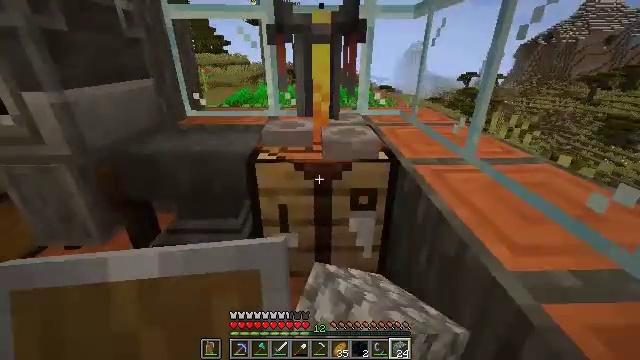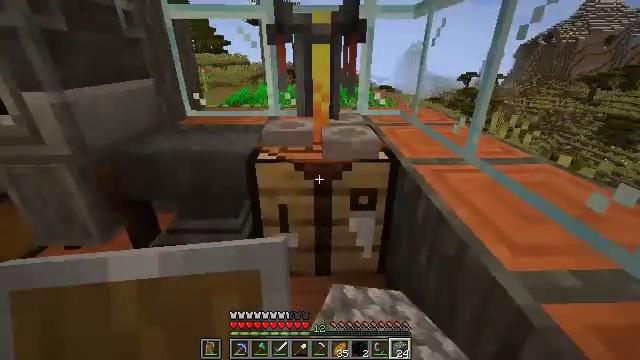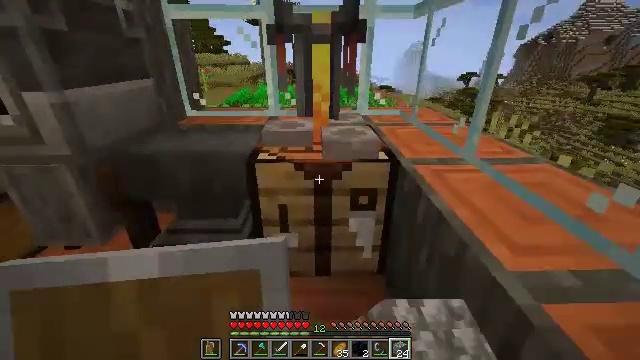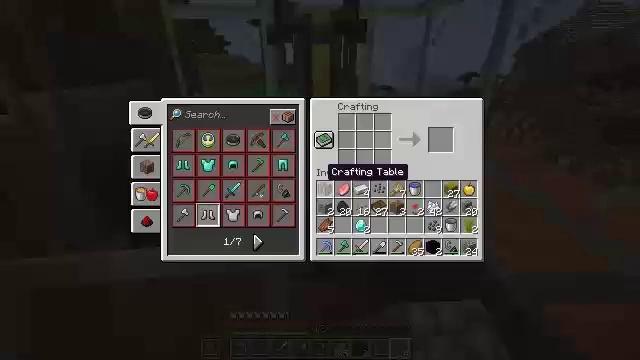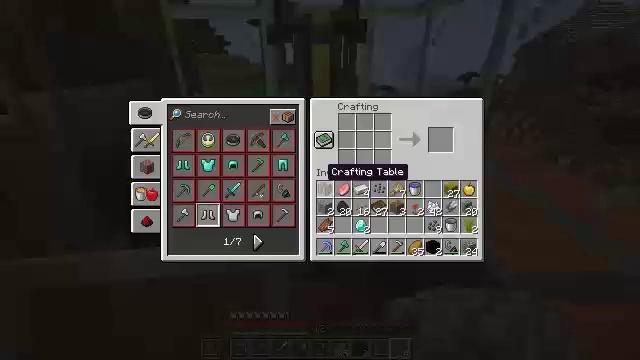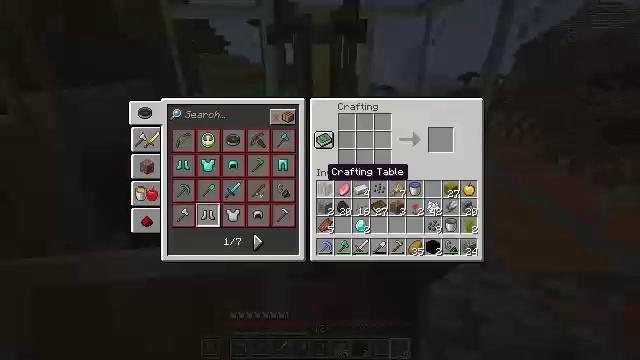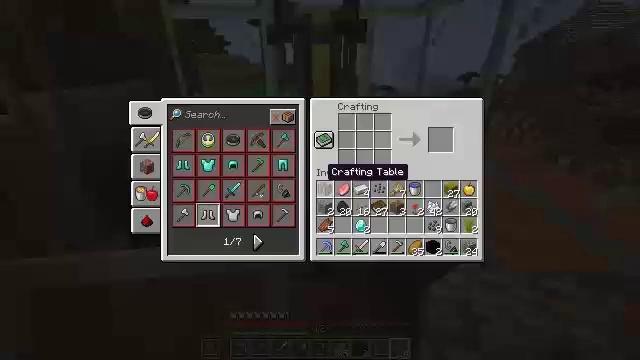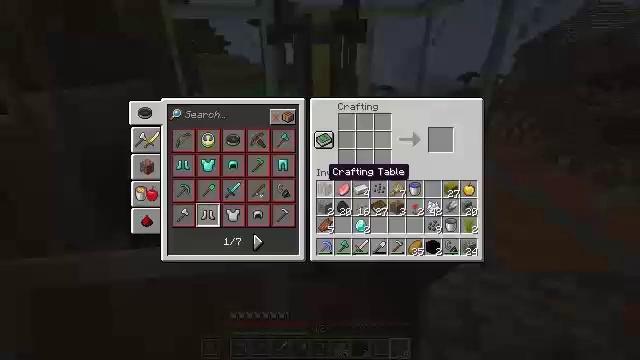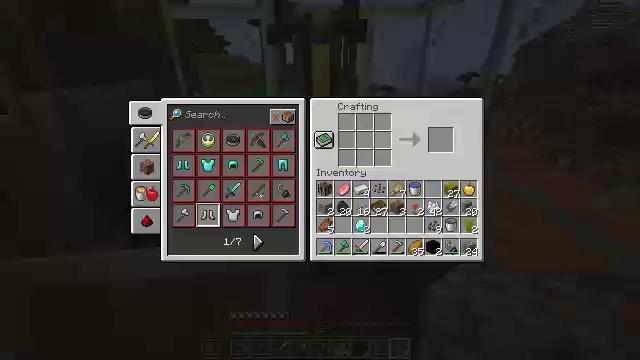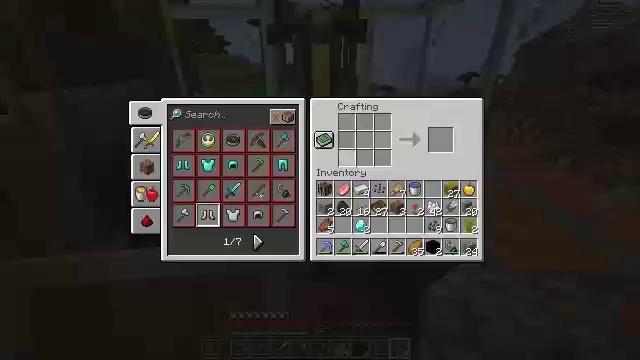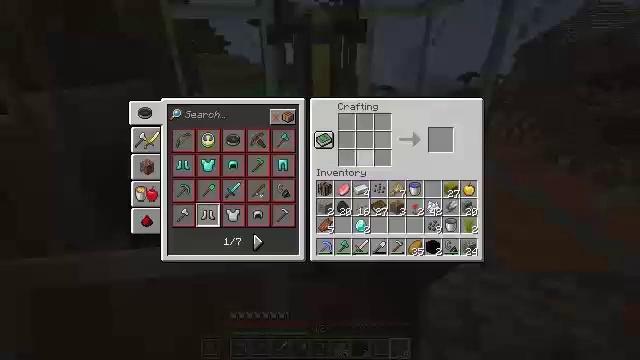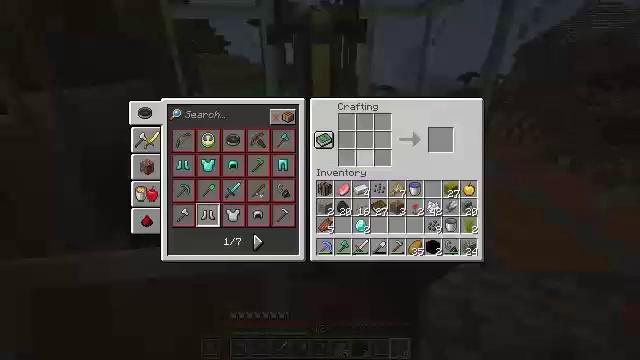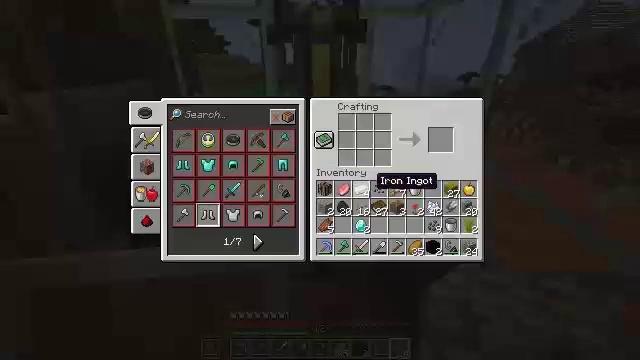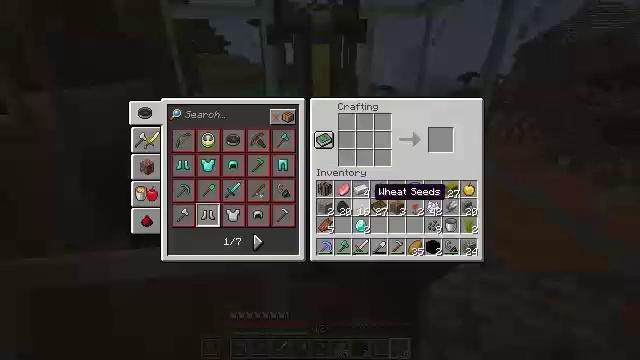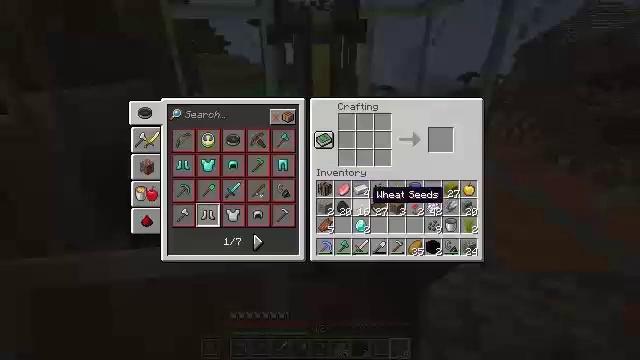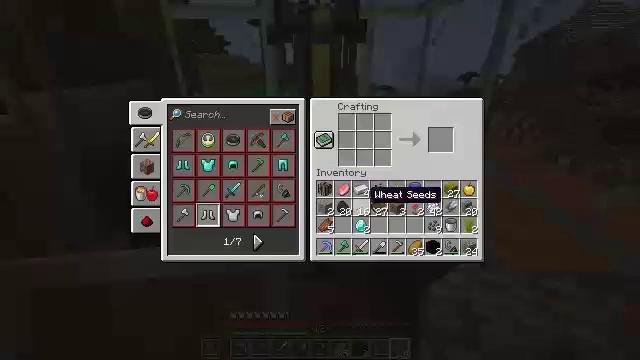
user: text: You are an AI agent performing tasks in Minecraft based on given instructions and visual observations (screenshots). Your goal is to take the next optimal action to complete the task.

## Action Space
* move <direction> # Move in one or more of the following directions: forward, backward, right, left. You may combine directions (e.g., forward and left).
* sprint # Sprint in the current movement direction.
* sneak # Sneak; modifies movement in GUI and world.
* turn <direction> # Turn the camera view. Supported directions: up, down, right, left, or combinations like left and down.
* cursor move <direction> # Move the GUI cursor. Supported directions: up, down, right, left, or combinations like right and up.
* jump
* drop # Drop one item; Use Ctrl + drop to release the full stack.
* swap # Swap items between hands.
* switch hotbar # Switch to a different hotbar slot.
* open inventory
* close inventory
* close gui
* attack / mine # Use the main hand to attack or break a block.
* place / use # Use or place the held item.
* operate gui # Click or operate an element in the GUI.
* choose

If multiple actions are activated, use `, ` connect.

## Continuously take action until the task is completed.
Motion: motion action
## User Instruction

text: Make sure you have the right materials to craft an enchanting table.
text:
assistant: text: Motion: no_op
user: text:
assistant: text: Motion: no_op
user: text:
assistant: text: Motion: open gui
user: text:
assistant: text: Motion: no_op
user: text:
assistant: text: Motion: no_op
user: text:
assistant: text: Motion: no_op
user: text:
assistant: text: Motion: no_op
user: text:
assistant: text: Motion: cursor move right and up
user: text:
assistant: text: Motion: cursor move right and up
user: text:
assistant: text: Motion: no_op
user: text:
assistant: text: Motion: cursor move down
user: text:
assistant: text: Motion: cursor move right and down
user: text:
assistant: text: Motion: cursor move down
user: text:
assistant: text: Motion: no_op
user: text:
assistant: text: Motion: no_op
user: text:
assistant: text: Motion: no_op
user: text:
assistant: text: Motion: cursor move left
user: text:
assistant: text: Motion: cursor move left and up
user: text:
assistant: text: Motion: cursor move left and up
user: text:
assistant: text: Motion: cursor move left and up
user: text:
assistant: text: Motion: cursor move left
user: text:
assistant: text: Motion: no_op
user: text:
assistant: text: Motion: no_op
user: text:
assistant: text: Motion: cursor move up
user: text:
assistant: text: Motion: cursor move up
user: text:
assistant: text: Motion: no_op
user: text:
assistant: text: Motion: operate gui
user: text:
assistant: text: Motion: operate gui
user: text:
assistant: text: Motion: operate gui
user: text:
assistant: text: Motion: no_op